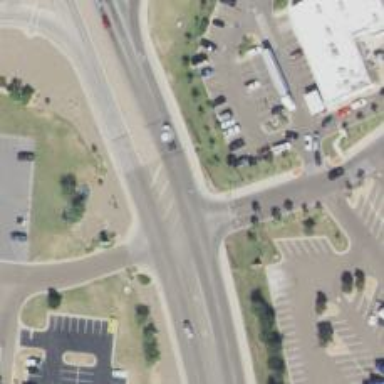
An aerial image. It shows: Secondary road lined with retail establishments.